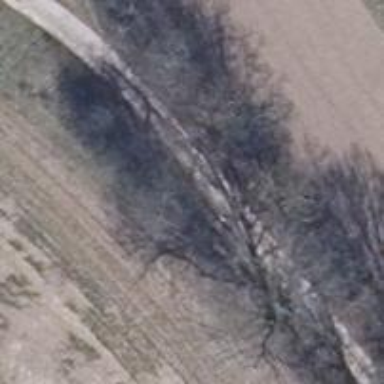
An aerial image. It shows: Dirt track road with grade 4 track type.